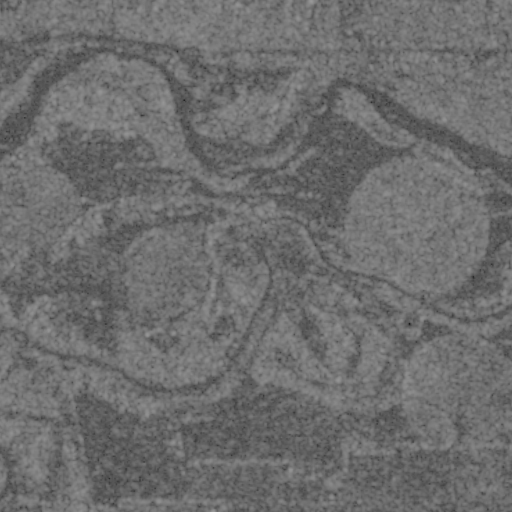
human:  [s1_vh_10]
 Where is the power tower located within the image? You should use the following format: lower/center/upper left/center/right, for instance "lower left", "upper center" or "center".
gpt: The power tower is located in the lower of the image.
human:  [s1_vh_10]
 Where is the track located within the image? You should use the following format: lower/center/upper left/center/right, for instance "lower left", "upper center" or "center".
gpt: There is no track in the image.

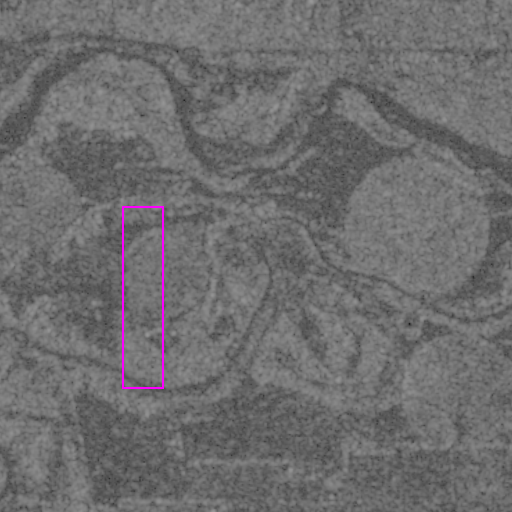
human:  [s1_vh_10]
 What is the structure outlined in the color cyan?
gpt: There is no cyan outline.
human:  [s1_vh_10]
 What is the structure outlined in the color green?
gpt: There is no structure outlined in green.